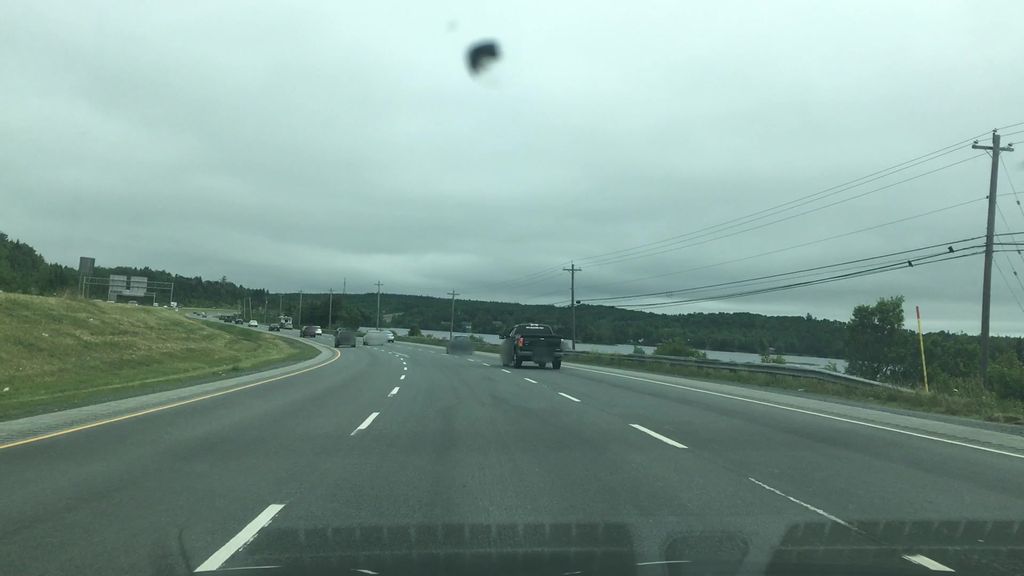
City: halifax